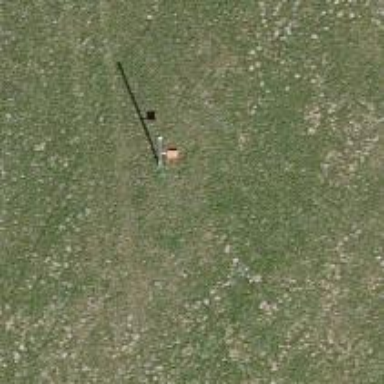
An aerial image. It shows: Pole supporting roof covering pipeline marker.